Question: Ive just been practicing using HTML and CSS and I've ran into an issue. I want this (the objects in the blue square) to be on the right but it goes underneath everything else for some reason. How can I fix it? Here is what I have tried:

HTML:
'''
<div class="status-post row">
<div class="post-meta col-xs">
<center>
<img src="./testpost.png" alt/>
<p>
"This is a test status... Test. Test. Test."
</p>
</center>
</div>
<div class="post-interact col-xs-2">
<a href="#" class="vote voteup">
<img src="./img/global/upvote.png" alt/>
</a>
<span id="picidhere" class="count">100</span>
<a href="#" class="vote report">
<img src="./img/global/report.png" alt/>
</a>
</div>
</div>
'''
CSS:
'''
#appbody .status-post {
position: relative;
background: #76ac8b;
min-height: 300px;
padding: 25px;
margin-bottom: 25px;
opacity: 0.5;
}
#appbody .status-post .post-meta {
margin-bottom: 25px;
}
#appbody .status-post .post-meta img {
margin-left: auto;
margin-right: auto;
}
#appbody .status-post .post-meta p {
text-align: center;
font-size: 20px;
clear: both;
color: #FFF;
font-family: "Arvo";
}
#appbody .status-post .post-interact {
text-align: center;
margin: 0 auto;
height: 100%;
padding-right: 0px;
padding-left: 0px;
position: relative;
top: 50%;
transform: translateY(30%);
vertical-align: middle;
}
#appbody .status-post .post-interact .vote {
background-repeat: no-repeat;
background-position: center center;
width: 100%;
height: 20px;
display: block;
}
#appbody .status-post .post-interact .report {
background-repeat: no-repeat;
background-position: center center;
width: 100%;
height: 26px;
display: block;
padding-top: 12px;
}
#appbody .status-post .post-interact .count {
font-size: 25px;
color: #FFF;
display: block;
font-family: "Arvo";
padding-top: 9px;
padding-bottom: 9px;
}
'''
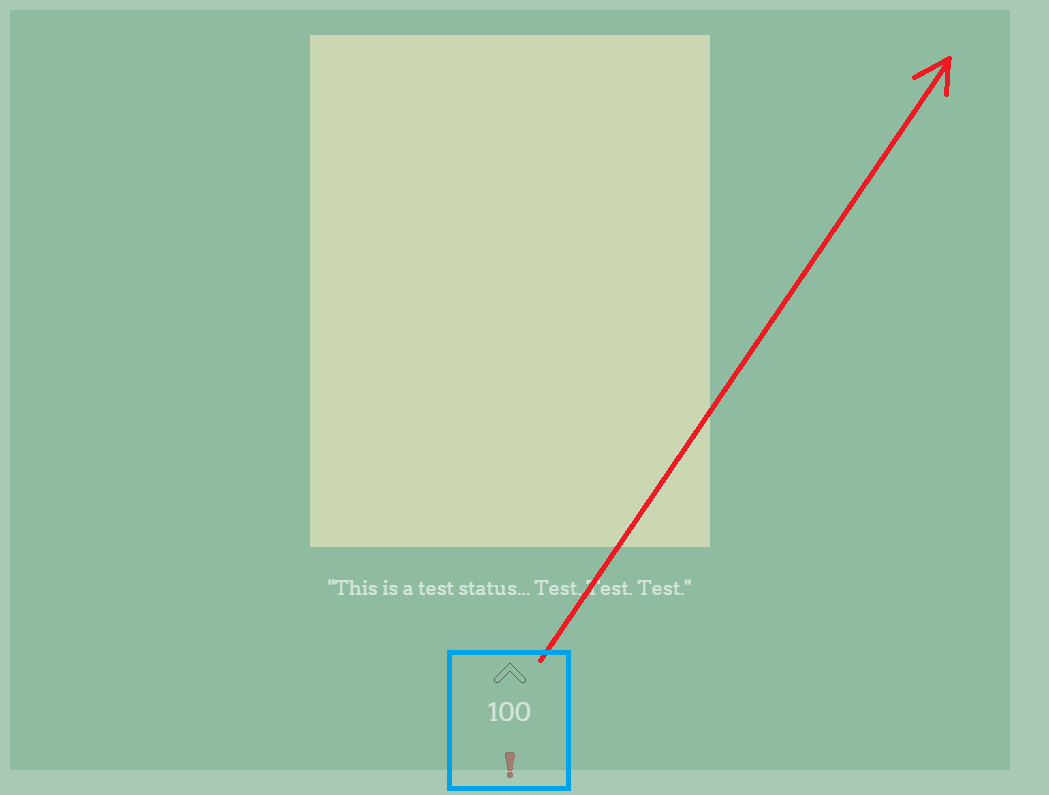
Answer: '''
#appbody .status-post .post-interact {
position: absolute;
top: 10px;
right: 10px
}
'''
use absolute positioning to place the element
Check this demo to understand absolute positioning
<URL>